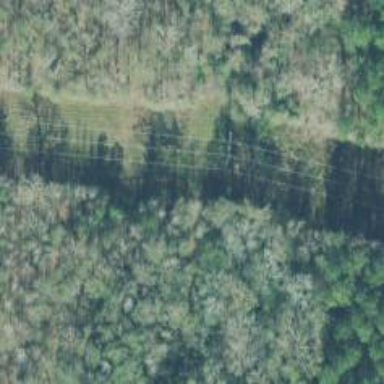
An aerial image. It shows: H-frame designed tower for power lines.